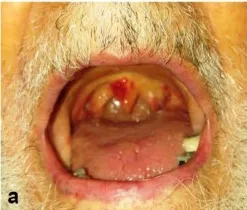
The appearance of the lesions at admission to our center. Hemorrhagic bullous lesions in the oral cavity.
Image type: pathology (gram)